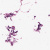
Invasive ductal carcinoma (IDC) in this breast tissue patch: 0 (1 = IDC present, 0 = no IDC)